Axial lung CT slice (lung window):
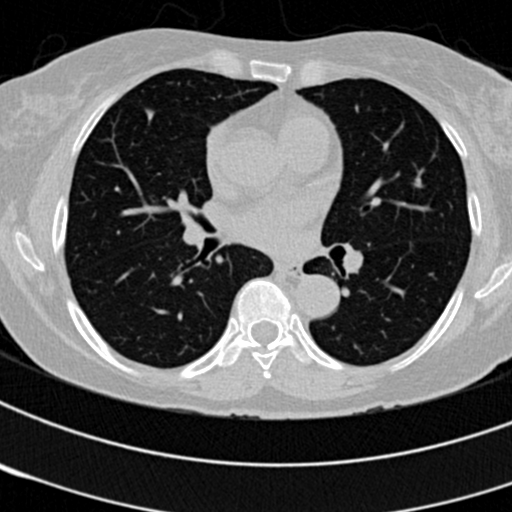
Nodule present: no